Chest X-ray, PA view. Patient: 63 years old, sex M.
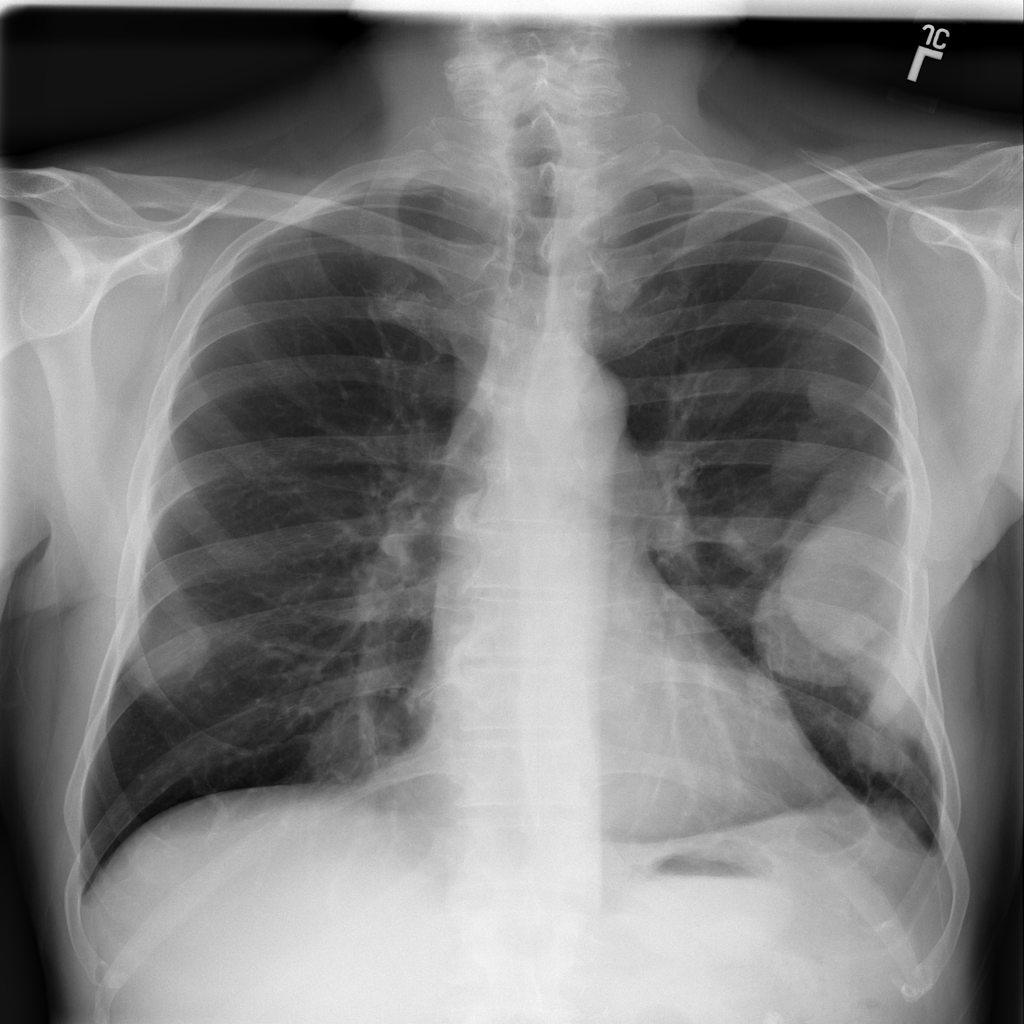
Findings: Mass